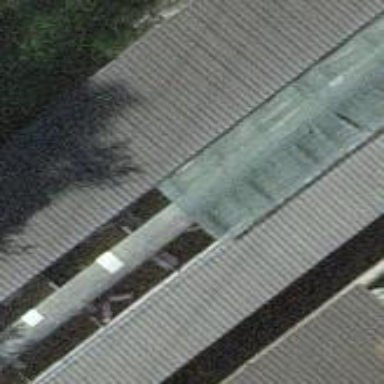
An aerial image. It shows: View of roof of building.